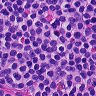
Metastatic tissue present: no